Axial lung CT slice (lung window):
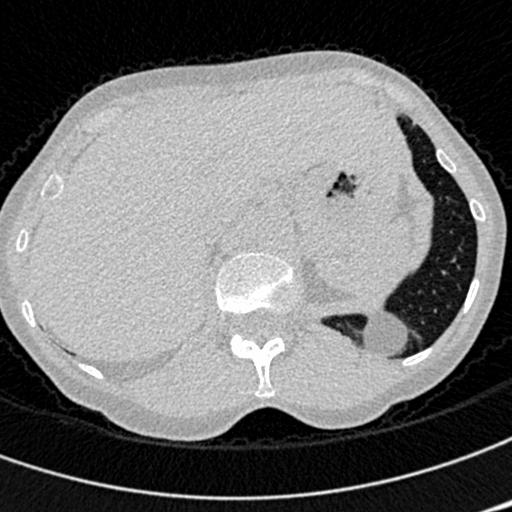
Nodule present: no